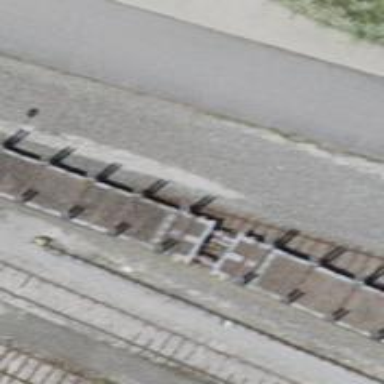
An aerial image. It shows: Abandoned railway yard is depicted.